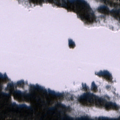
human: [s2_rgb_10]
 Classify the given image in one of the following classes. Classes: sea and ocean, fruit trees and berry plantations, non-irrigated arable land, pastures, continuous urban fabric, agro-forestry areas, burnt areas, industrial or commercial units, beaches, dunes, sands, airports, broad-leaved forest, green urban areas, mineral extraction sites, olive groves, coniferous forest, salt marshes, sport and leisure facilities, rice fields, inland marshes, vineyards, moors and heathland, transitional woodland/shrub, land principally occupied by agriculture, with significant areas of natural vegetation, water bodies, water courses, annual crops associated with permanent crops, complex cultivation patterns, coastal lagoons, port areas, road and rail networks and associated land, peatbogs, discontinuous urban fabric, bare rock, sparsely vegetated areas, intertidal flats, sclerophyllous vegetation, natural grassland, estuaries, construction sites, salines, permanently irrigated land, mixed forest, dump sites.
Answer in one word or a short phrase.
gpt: coniferous forest, water bodies